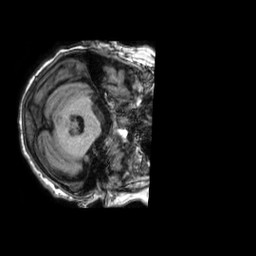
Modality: T1w
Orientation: axial
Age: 85
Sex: female
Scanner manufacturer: philips
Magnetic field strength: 1.5 T
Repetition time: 0.007091 s
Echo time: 0.003211 s